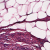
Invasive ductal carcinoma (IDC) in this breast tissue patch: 1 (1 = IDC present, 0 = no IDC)